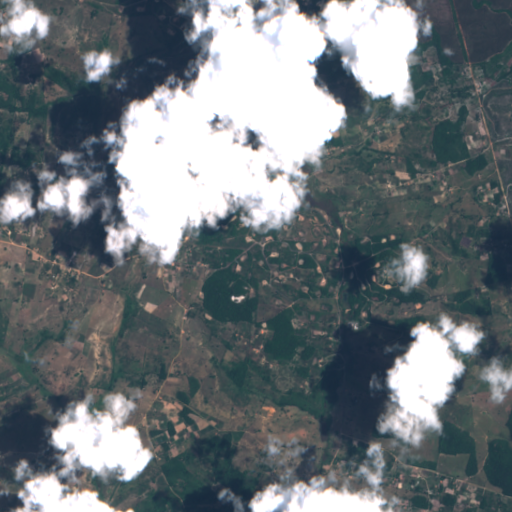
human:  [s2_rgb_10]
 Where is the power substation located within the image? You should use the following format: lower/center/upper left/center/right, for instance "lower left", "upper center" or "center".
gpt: The power substation is located in the center left of the image.
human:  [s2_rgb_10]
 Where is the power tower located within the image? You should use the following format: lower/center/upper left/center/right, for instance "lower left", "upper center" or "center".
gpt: The power tower is located in the upper center of the image.
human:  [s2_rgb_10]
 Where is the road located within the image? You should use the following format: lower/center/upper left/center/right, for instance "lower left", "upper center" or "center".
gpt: There is no road in the image.